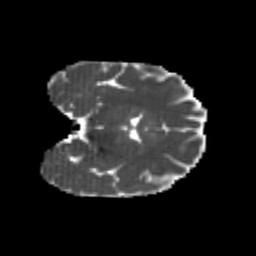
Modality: MD
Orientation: coronal
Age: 21
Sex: female
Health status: healthy
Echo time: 0.074 s